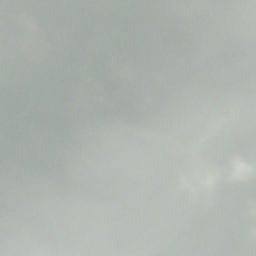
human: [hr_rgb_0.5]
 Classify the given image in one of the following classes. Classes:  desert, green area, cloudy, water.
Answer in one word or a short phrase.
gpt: cloudy